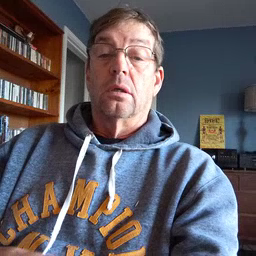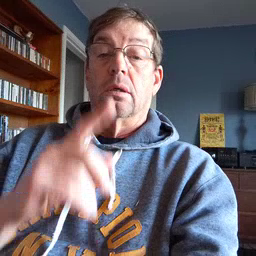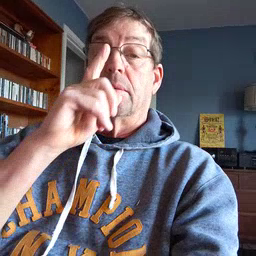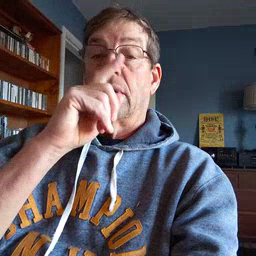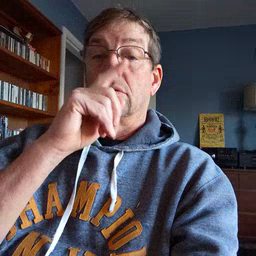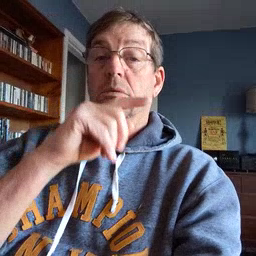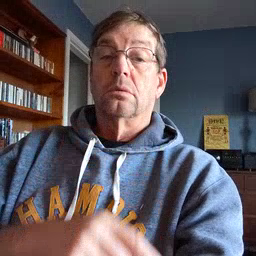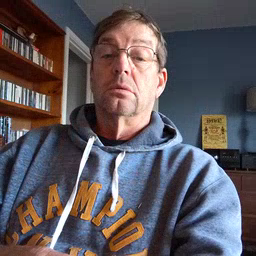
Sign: mouse